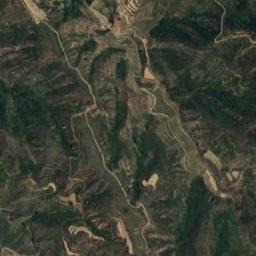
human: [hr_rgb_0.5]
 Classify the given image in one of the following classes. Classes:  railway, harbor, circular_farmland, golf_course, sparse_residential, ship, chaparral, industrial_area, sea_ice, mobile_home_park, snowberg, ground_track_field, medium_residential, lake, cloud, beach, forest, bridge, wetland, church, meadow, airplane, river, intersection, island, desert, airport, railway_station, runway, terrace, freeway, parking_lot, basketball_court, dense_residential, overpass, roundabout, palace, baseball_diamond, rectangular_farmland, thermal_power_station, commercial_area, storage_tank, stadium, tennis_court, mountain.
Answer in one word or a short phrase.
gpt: mountain